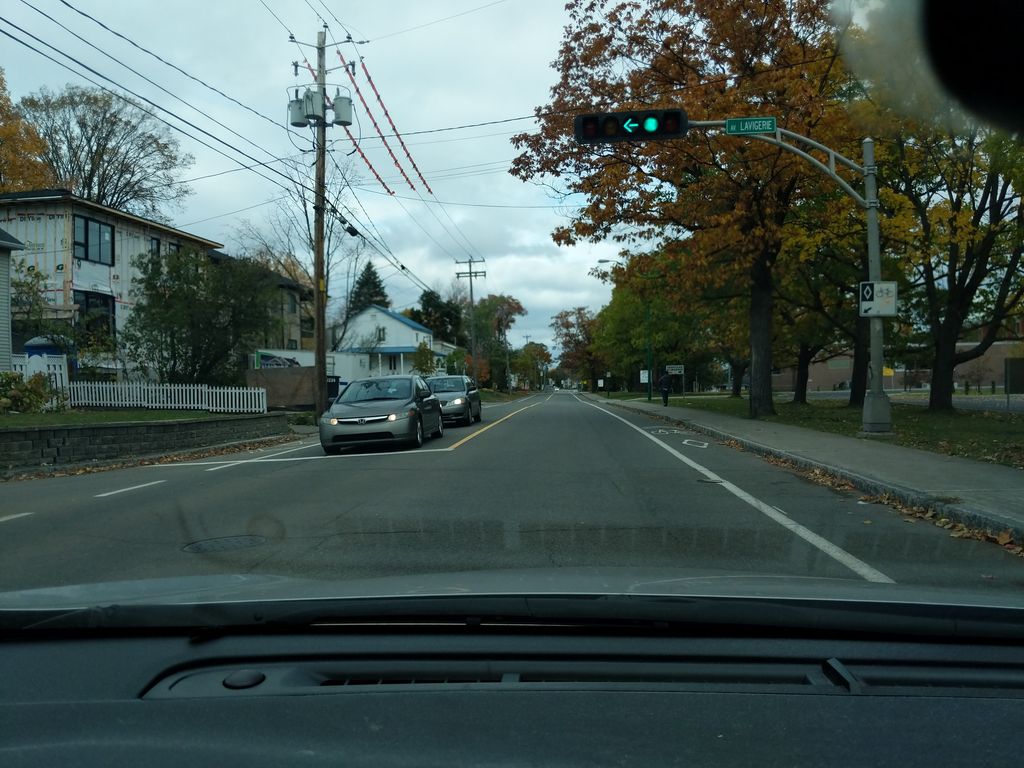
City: quebec_city